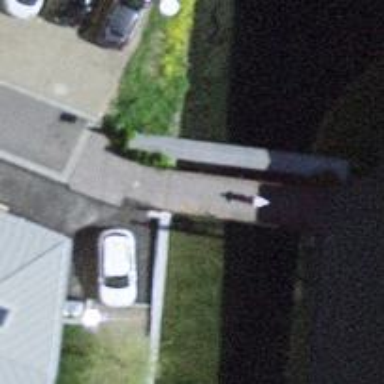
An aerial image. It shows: Bollard.